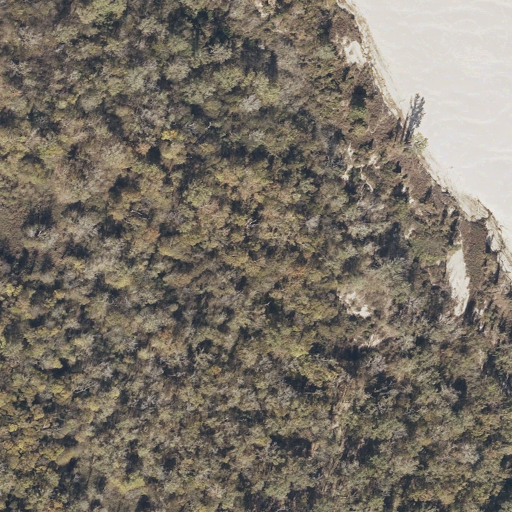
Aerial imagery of island in Mississippi named Middle Ground Island containing woody wetlands, open water, herbaceous wetlands, and barren land